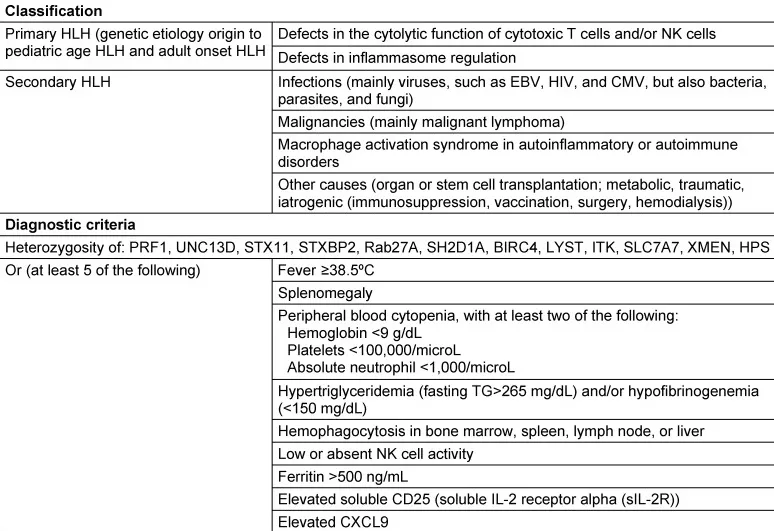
Classification and diagnostic criteria of hemophagocytic lymphohistiocytosis.
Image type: chart (chart)